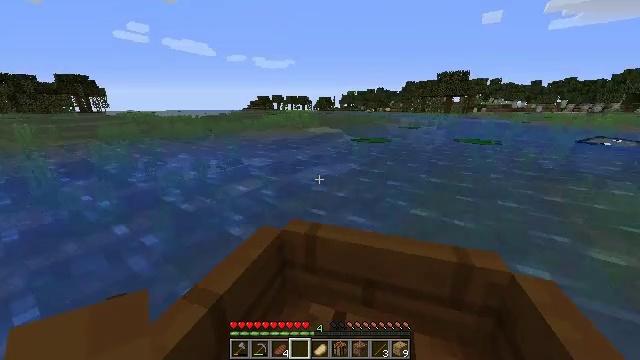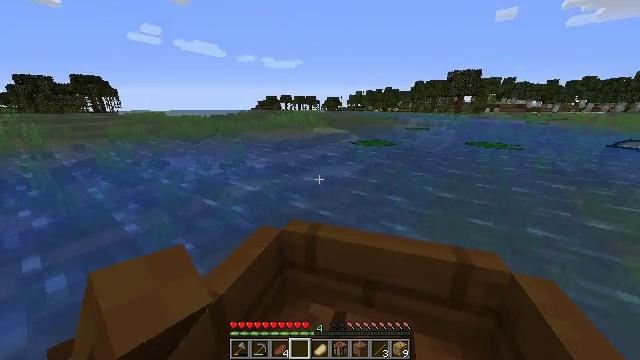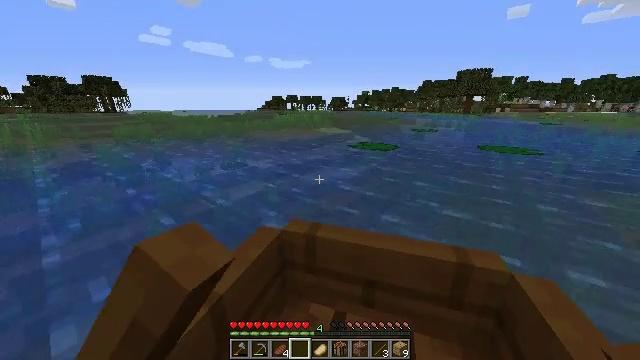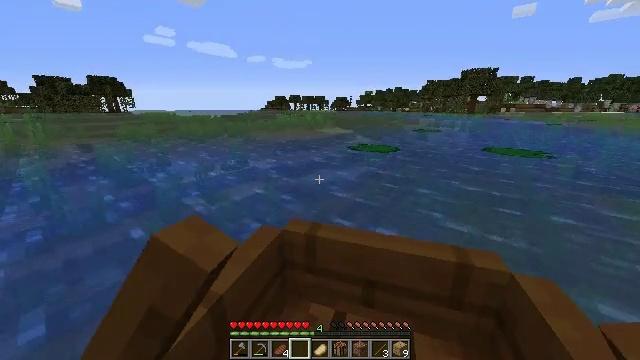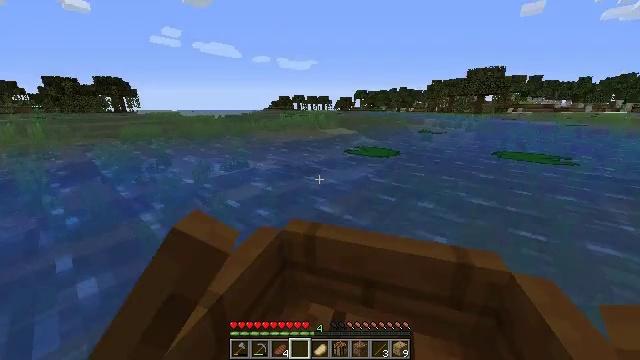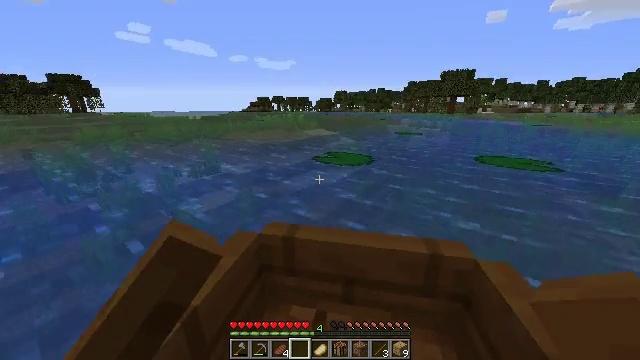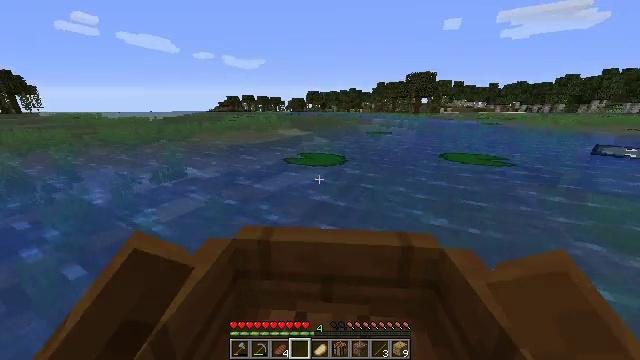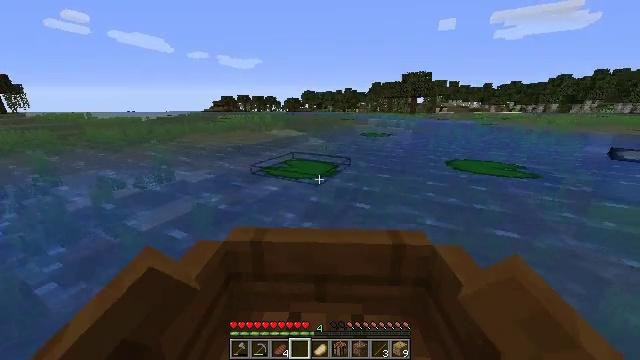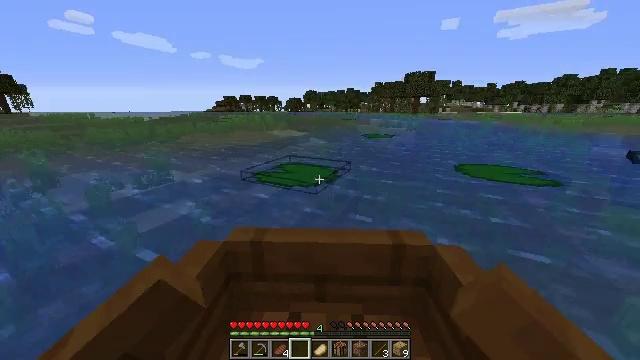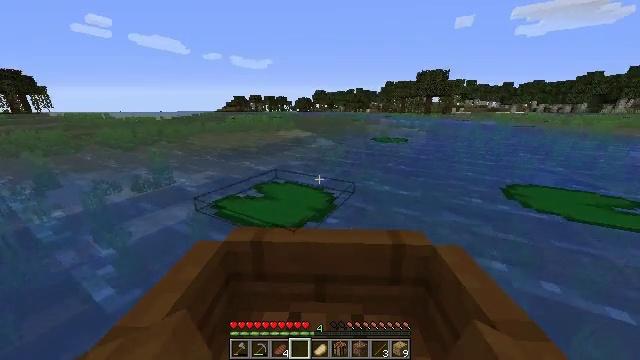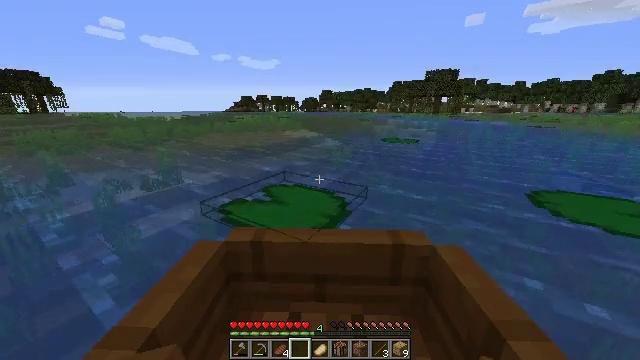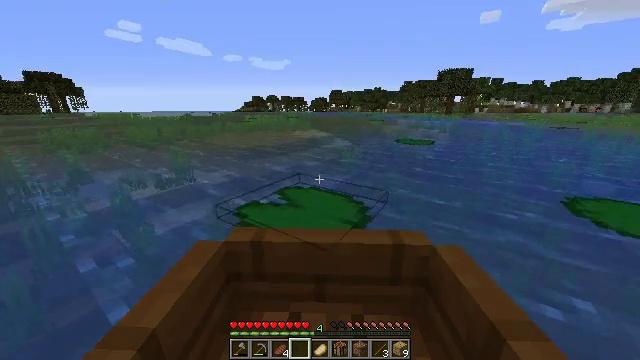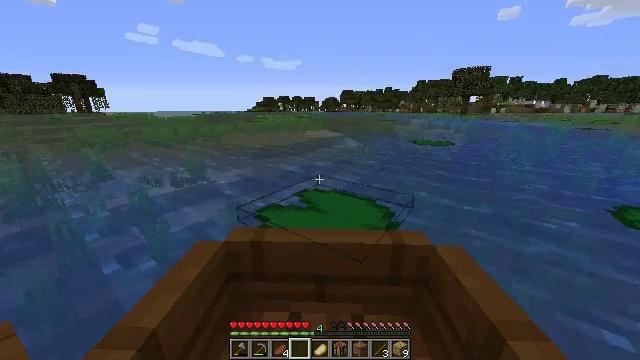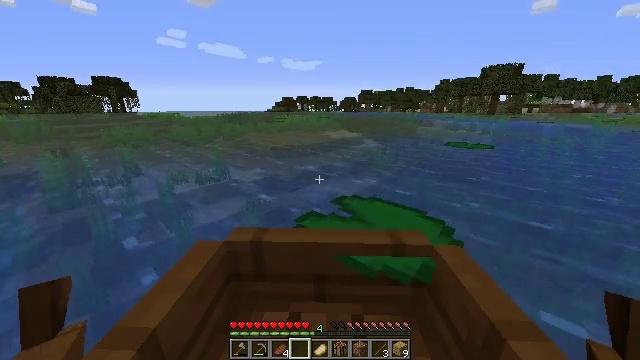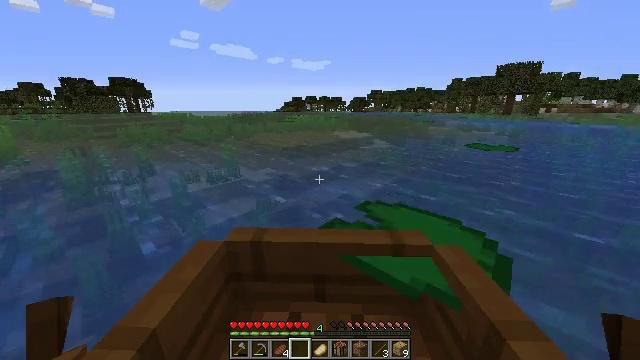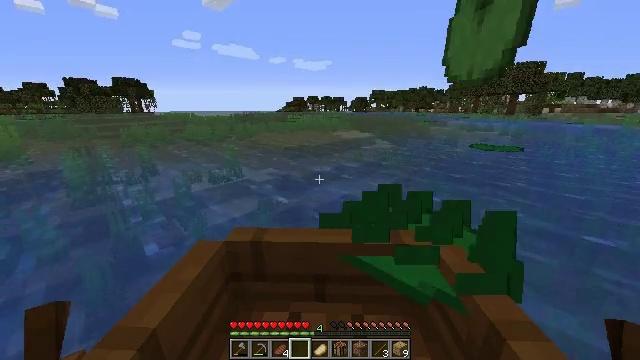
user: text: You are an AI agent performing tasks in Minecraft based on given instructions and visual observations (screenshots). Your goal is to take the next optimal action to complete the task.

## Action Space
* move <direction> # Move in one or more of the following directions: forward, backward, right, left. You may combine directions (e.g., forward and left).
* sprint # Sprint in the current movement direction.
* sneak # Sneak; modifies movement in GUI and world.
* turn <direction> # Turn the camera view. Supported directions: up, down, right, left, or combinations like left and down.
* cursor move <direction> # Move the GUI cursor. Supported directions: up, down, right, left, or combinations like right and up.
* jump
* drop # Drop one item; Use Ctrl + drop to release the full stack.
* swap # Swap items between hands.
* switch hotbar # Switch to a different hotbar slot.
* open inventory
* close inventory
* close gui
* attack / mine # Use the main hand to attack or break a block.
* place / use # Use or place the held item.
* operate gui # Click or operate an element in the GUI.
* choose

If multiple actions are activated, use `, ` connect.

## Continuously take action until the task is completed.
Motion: motion action
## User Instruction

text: Collect seagrass by hand or tool.
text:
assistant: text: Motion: move forward, sprint
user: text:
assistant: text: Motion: move forward, sprint
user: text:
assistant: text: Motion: move forward, sprint
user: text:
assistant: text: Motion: move forward, sprint
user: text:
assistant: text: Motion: move forward, sprint, turn right
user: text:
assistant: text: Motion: move forward, sprint, turn right
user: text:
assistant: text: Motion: move forward, sprint, turn right
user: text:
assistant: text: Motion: move forward and move left, sprint
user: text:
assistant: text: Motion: move forward and move left, sprint
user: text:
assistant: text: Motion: move forward and move left, sprint
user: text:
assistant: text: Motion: move forward, sprint
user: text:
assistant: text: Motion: move forward, sprint
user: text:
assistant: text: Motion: move forward, sprint
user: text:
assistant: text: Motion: move forward, sprint
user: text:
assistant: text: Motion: move forward, sprint
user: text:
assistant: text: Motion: move forward, sprint
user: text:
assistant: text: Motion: move forward, sprint
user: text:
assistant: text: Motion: move forward, sprint
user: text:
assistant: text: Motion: move forward, sprint
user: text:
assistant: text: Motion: move forward, sprint
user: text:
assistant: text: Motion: move forward, sprint
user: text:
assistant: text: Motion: move forward, sprint
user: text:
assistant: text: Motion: move forward, sprint
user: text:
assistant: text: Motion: move forward, sprint
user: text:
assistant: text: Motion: move forward, sprint
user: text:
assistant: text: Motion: move forward, sprint
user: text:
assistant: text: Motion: move forward, sprint
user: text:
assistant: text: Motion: move forward, sprint
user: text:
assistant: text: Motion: move forward, sprint
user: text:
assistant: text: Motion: move forward, sprint